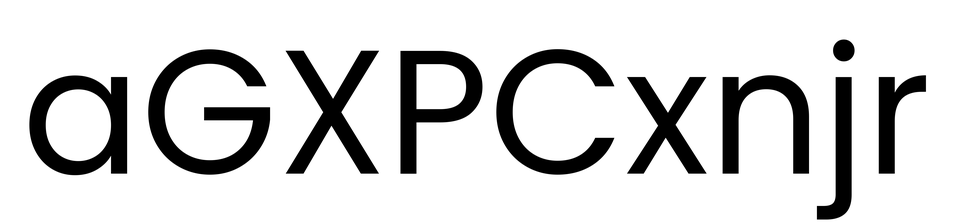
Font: Poppins-Regular